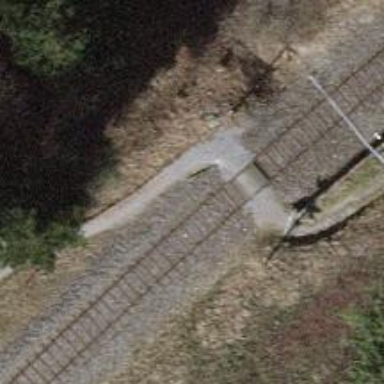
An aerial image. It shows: Railway crossing.